Question: For a new product release, we have following server/release structure planned.

For different management reasons, it is now a final management decision to have two different SVN reposatory; one on production server (Prod. SVN shown in red) running on Anazon EC2. Other is on local Linux server (Green).
I'm stuck how to achieve this technically. My problem is, local server codebase ('Scaling codebase' in above fig) should be updated from Local SVN but should commit to Production SVN. I could not find if achieving this is technically possible or not. Before I look other options, I'd like to ask the community if it is technically possible or not and if yes, how?
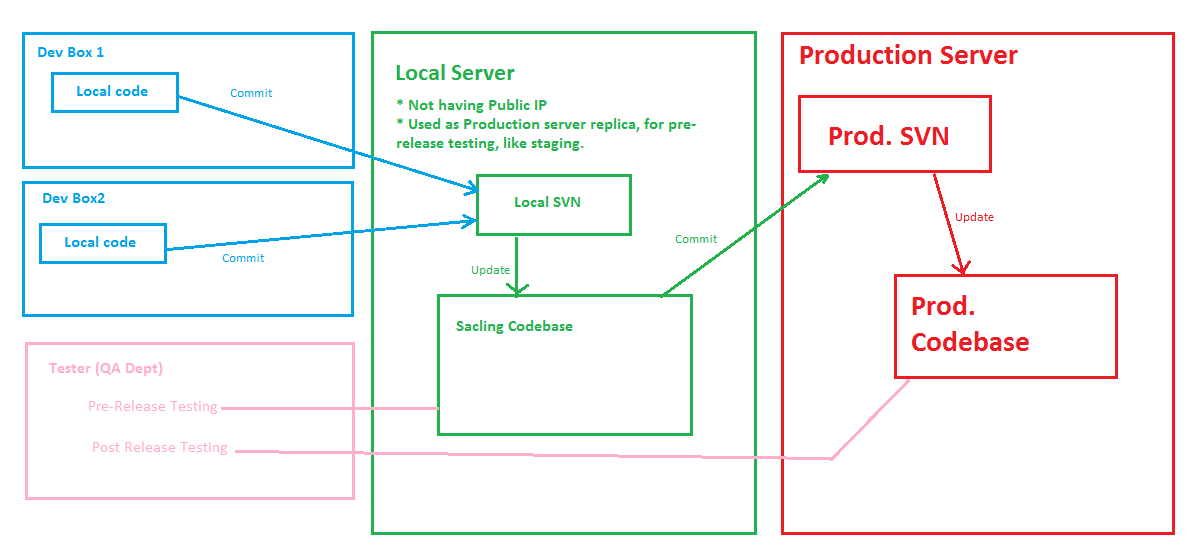
Answer: Contrary to previous answers
# Pure SVN-way for workflow
## With Sacling WC
'''
svn up
svn relocate ProdSVN
svn ci
svn relocate LocalSVN
'''
## Without Sacling WC
If direct comminication LocalSVN -> ProdSVN will be possible, SaclingCodebase can be excluded (less chains, less errors):
- <URL>
or
- <URL>
or
- <URL>